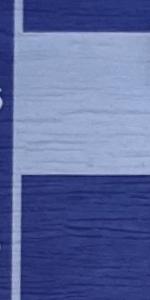
Label: Empty